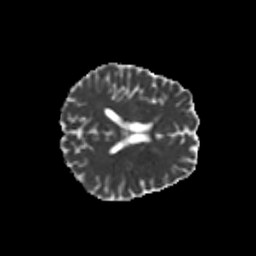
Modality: MD
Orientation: axial
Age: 59
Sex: female
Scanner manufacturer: siemens
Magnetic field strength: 3 T
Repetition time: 8.6 s
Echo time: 0.095 s